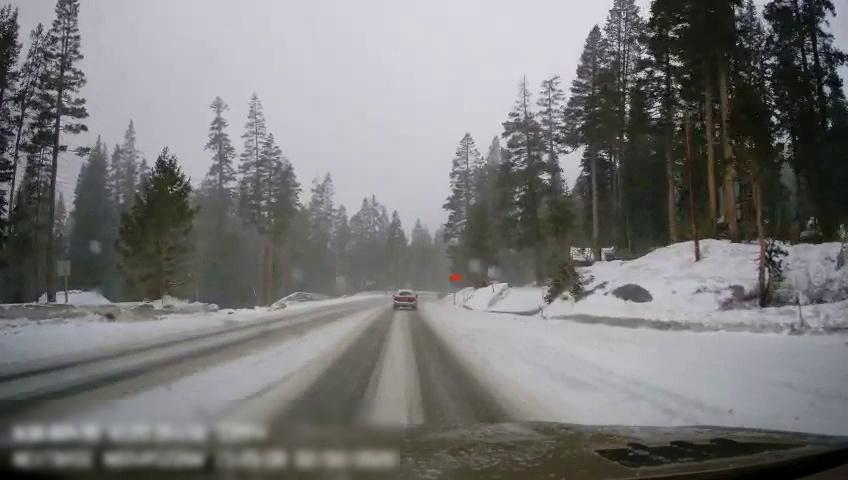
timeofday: Day
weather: Snowy
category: Drivable Space
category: Vehicles | SUV
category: Traffic | Signs